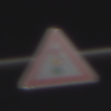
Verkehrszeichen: Lichtzeichenanlage
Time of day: Night
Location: Outdoor (Urban)
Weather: PartlyCloudy
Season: NotSpecified
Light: Artificial